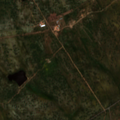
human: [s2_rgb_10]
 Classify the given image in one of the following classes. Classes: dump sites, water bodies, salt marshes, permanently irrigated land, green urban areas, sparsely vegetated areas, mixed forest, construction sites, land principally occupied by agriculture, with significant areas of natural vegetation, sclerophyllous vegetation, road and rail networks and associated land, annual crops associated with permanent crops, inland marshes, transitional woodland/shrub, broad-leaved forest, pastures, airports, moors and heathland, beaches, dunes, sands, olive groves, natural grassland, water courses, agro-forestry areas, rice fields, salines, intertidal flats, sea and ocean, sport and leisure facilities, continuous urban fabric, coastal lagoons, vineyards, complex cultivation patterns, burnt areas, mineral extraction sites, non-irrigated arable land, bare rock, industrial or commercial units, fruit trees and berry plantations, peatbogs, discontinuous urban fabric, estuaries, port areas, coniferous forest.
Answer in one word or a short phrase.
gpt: continuous urban fabric